Field crop: maize
Growth stage: 2
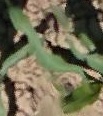
Species: maize